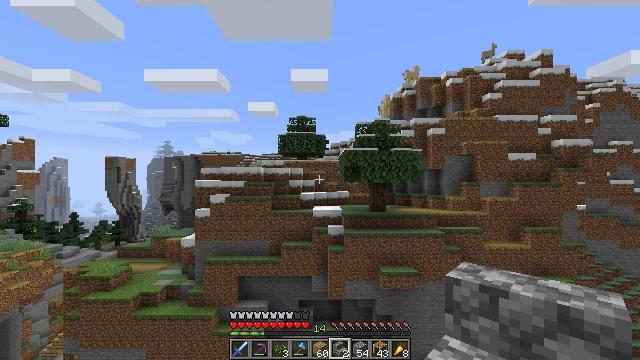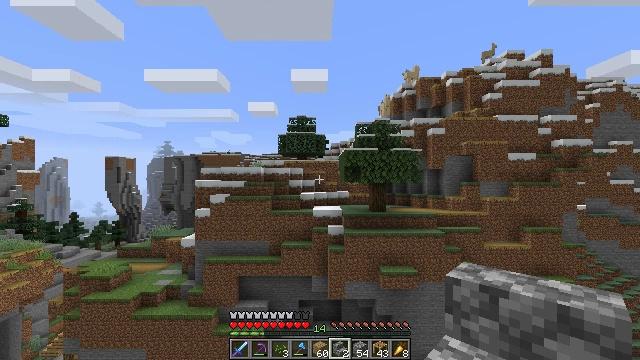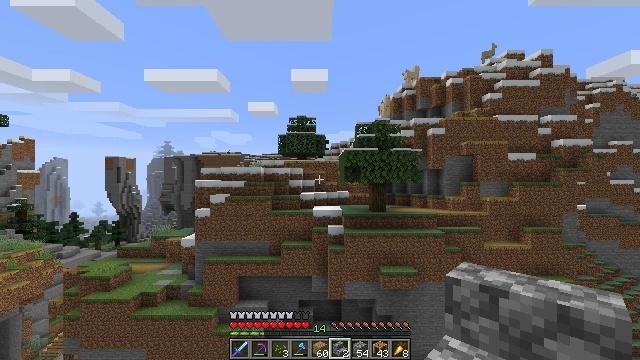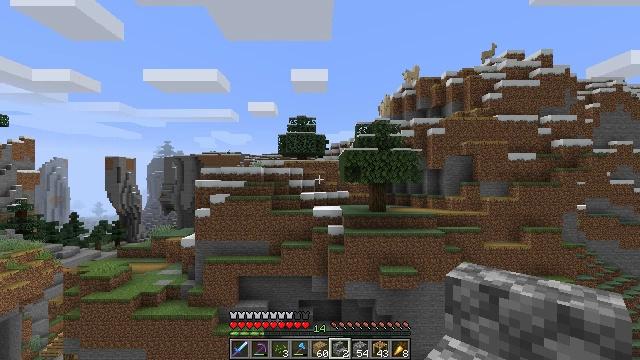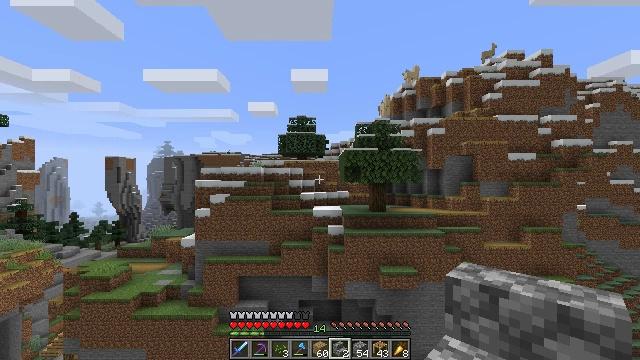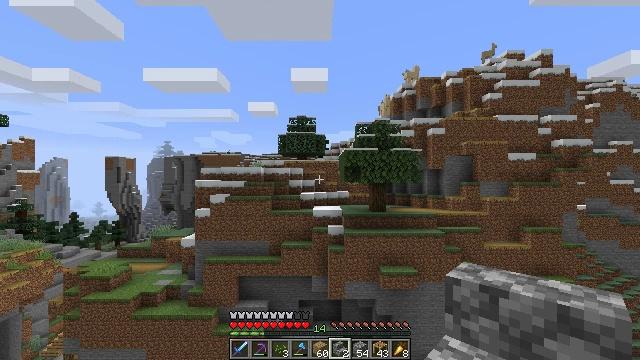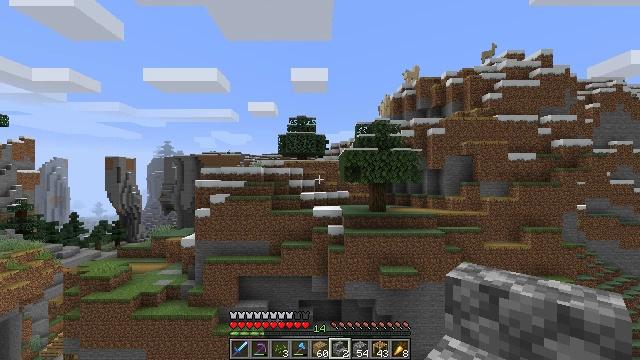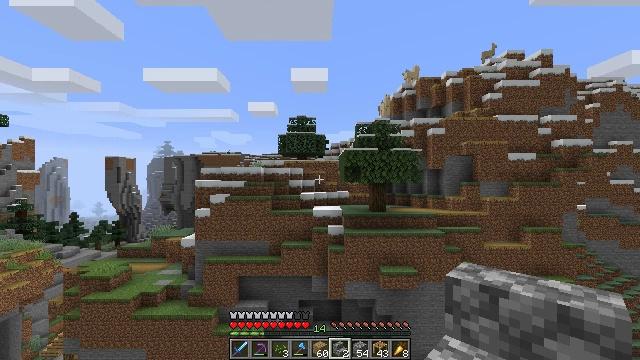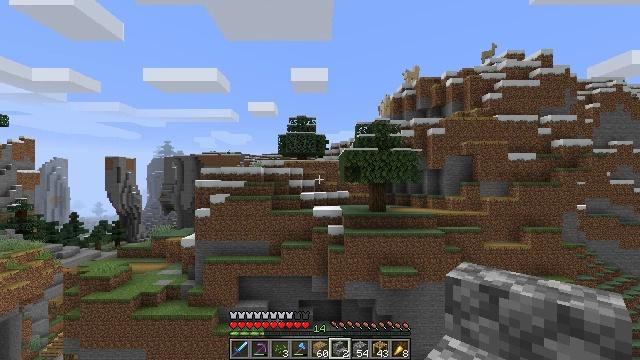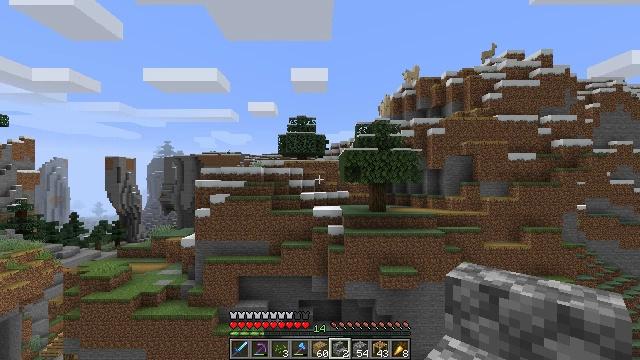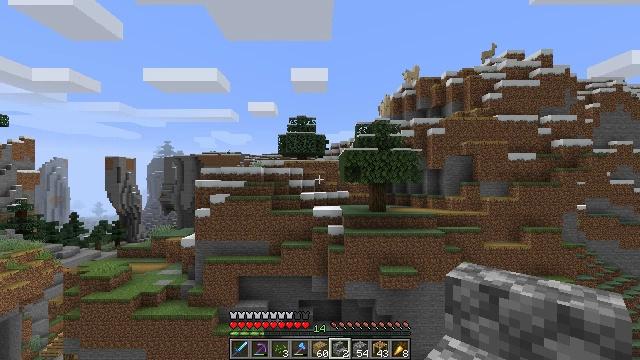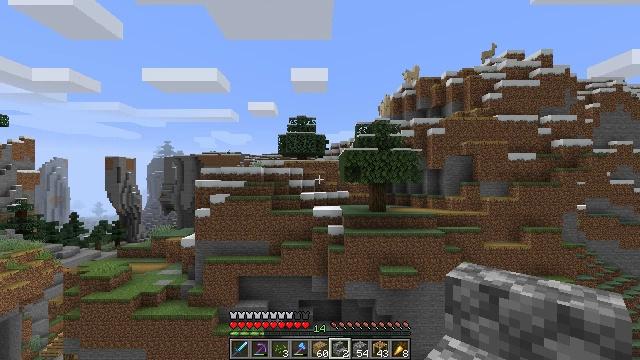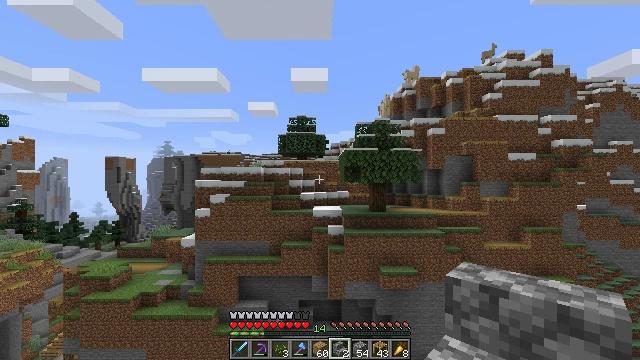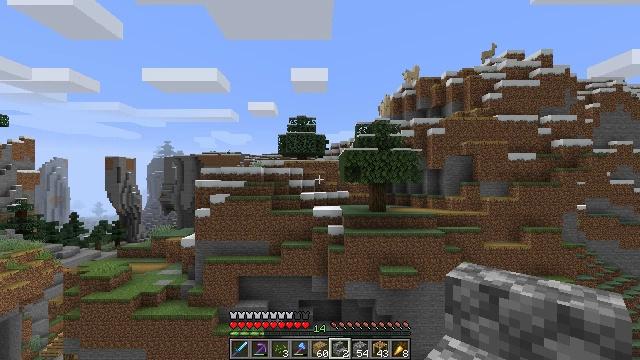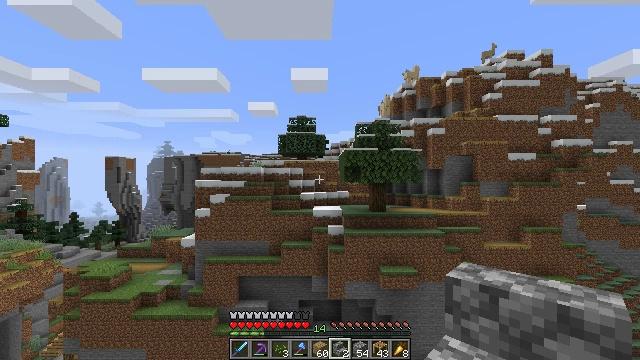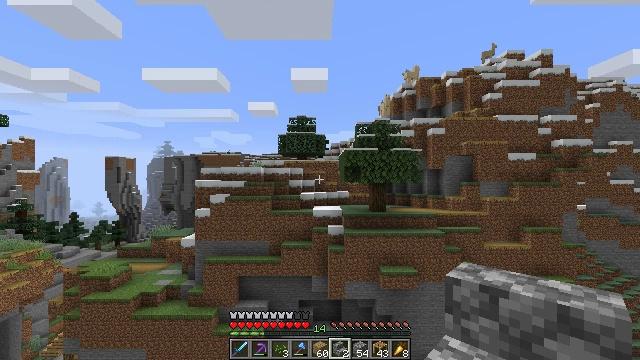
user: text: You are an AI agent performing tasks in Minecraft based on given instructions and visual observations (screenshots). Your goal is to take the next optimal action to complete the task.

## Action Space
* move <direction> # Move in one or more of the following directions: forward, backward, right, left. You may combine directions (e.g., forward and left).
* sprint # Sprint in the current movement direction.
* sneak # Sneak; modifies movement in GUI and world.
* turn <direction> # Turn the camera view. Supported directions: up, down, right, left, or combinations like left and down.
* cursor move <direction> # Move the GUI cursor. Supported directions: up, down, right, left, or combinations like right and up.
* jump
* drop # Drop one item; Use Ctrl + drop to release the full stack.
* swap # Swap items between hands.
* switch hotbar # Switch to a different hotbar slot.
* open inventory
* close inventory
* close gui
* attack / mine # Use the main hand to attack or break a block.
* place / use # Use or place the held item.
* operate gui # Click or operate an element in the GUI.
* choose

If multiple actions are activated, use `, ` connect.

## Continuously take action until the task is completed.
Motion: motion action
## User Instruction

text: Retrieve scaffolding from a build site.
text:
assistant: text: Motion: no_op
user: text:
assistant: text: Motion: no_op
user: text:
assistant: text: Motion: no_op
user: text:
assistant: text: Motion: no_op
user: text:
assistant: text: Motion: no_op
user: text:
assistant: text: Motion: no_op
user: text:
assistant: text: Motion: no_op
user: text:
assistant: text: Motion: no_op
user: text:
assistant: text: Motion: no_op
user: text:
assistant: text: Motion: no_op
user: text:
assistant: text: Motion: no_op
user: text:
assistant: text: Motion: no_op
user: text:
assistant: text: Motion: no_op
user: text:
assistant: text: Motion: no_op
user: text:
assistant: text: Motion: no_op
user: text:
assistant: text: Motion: no_op
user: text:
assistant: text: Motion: no_op
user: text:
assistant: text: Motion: no_op
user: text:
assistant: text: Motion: no_op
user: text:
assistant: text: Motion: no_op
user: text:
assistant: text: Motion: no_op
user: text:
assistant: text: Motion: no_op
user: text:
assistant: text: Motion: no_op
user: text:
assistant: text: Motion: no_op
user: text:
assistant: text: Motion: no_op
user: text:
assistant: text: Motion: no_op
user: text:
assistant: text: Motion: no_op
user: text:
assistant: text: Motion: no_op
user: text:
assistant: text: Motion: no_op
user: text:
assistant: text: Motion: no_op